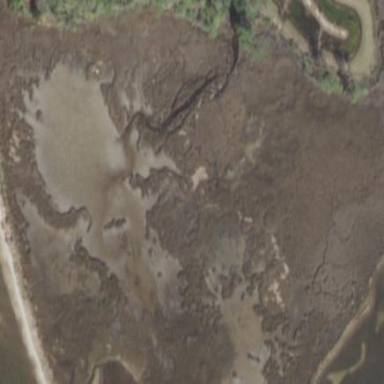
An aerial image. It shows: Saltmarsh wetland area.